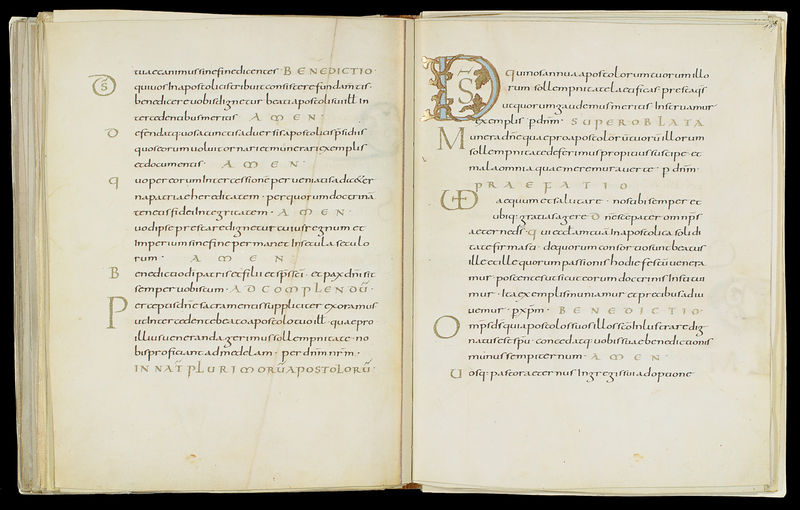
Titel: Drogo Sakramentar
Standort: Herstellungsort: Metz (EU - F)
Institution: Paris, Bibliothèque Nationale
Schlagwörter: blau, schwarz, ornament, gold, pflanze, hellblau, schrift, buch, text, buchstaben, initiale, pergament, mittelalter, sakral, handschrift, latein, lateinisch, initial, buchmalerei, anfangsbuchstabe, manuskript, liturgisch, grossbuchstaben, d, superoblata, präfation